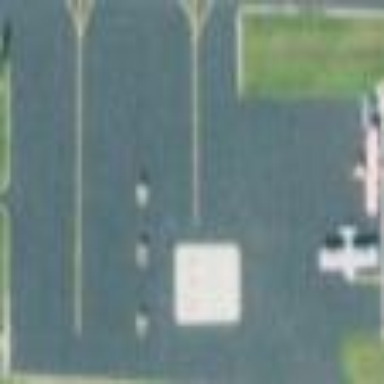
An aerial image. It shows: Apron at the airport.